Interaction volume radius: 10 \u00c5
Interaction volume height: 45 \u00c5
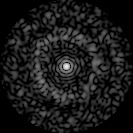
Disorder parameter: 0.8254